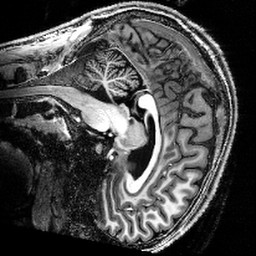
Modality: T1w
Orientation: sagittal
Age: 25
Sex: male
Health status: healthy
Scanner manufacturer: siemens
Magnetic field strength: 9.4 T
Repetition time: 6 s
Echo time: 0.0023 s